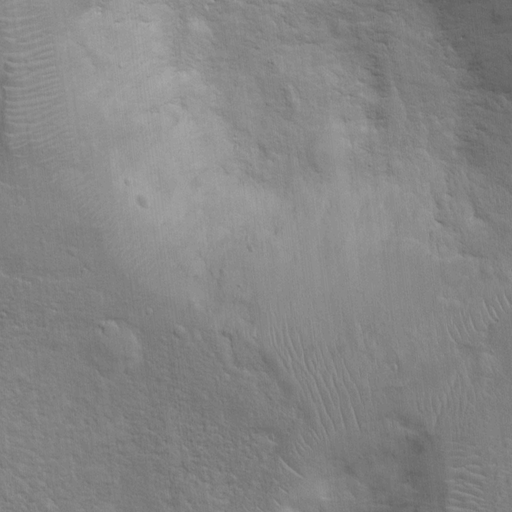
Classes present: Background, Cone